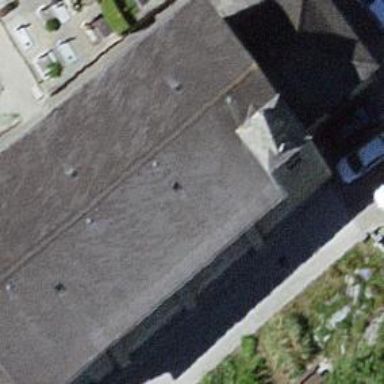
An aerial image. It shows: Place of worship.